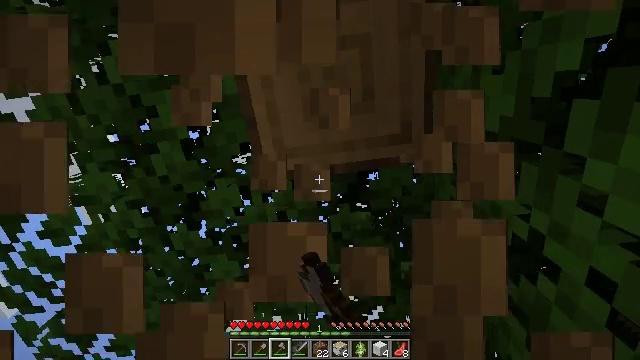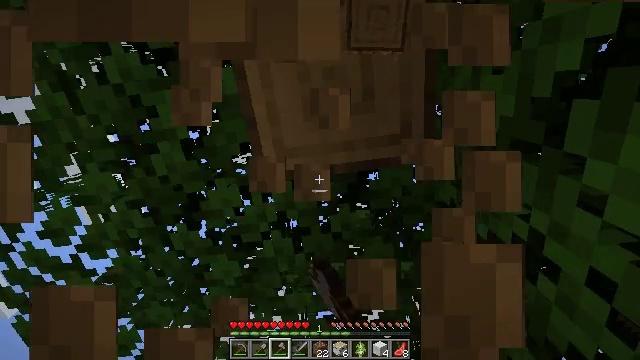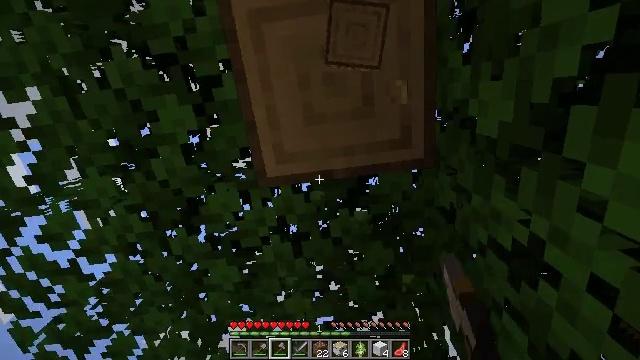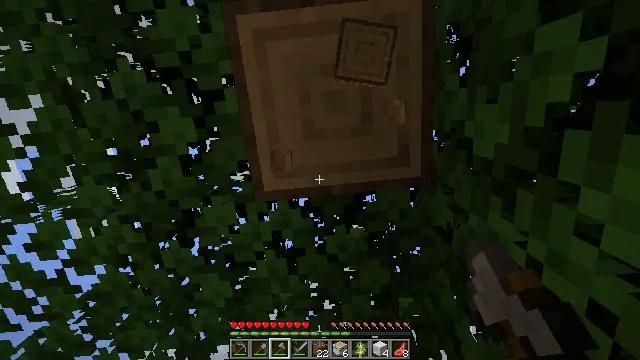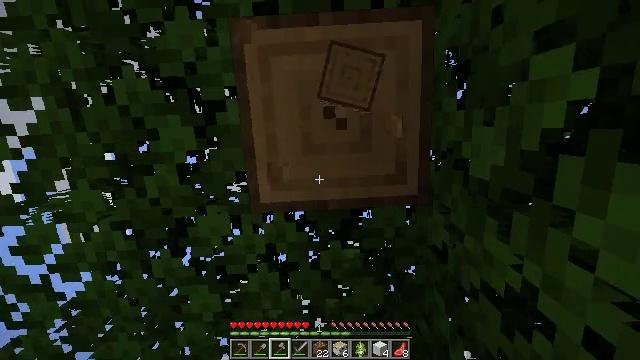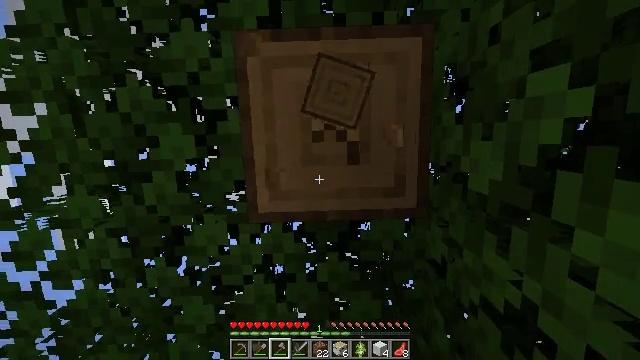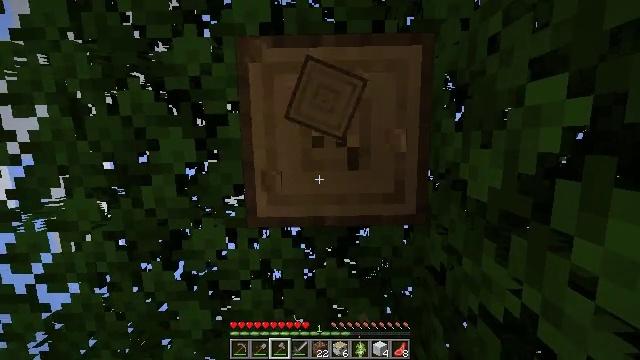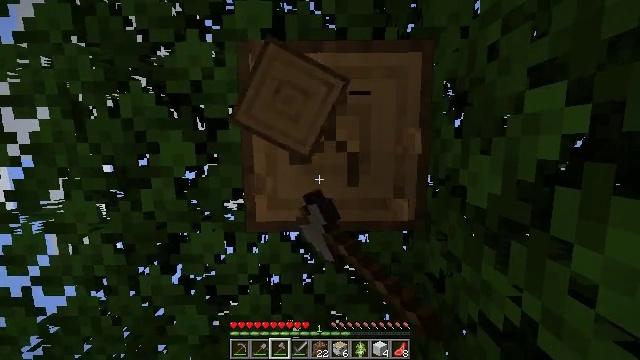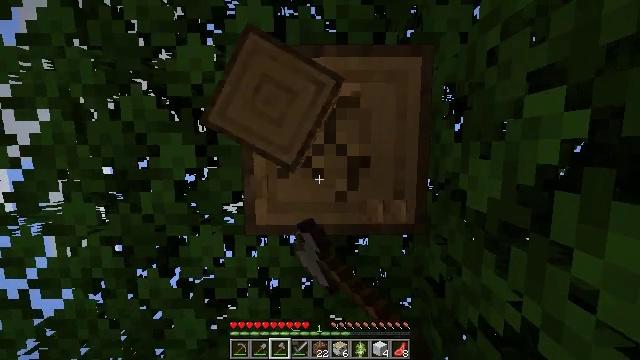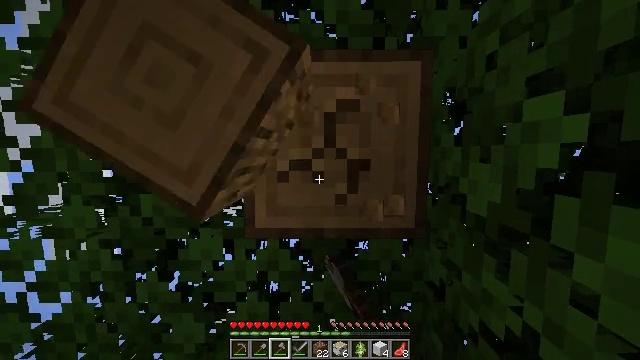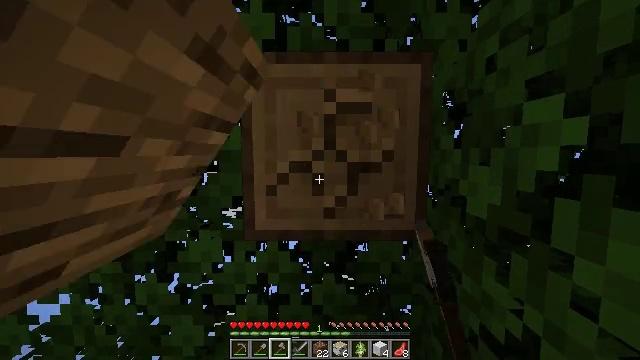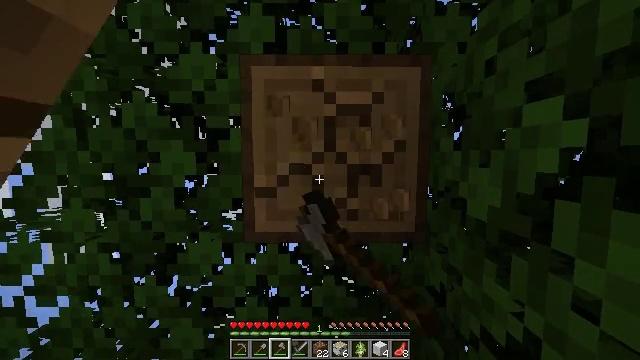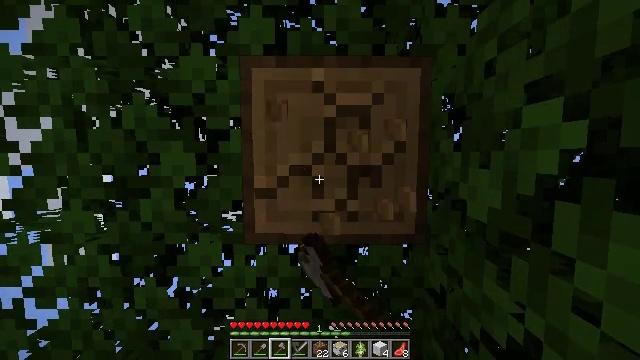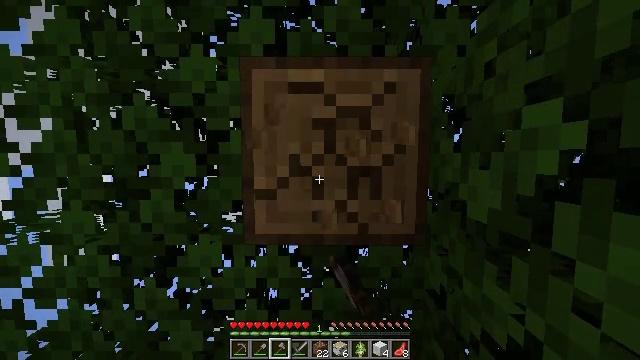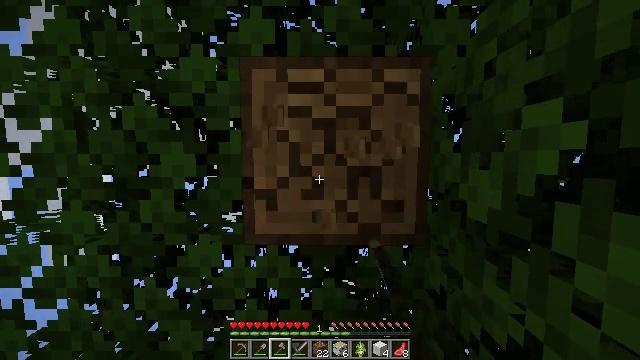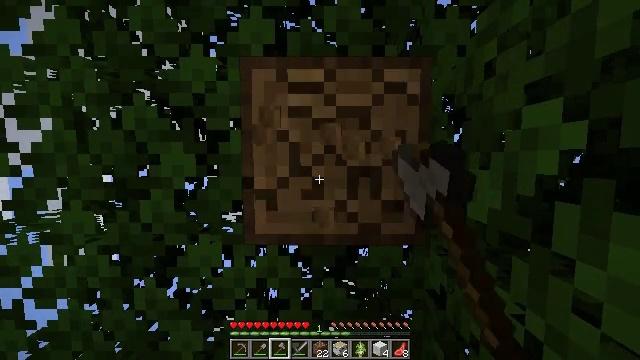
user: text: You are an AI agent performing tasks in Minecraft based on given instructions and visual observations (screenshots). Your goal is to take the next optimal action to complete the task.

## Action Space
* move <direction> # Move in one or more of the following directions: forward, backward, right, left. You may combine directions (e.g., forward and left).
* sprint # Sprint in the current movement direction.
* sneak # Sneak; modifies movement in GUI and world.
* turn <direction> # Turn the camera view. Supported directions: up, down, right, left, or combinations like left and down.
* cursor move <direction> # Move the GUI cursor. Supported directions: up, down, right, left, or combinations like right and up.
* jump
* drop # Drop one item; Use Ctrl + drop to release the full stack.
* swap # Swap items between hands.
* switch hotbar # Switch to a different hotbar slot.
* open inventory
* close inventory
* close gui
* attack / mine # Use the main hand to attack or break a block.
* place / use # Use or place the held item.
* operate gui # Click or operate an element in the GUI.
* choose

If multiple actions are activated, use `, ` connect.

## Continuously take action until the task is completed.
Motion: motion action
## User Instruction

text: Mine the oak log.
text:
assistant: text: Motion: attack / mine
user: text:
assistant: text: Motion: turn up, attack / mine
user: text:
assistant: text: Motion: turn right and up, attack / mine
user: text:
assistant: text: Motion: turn right and up, attack / mine
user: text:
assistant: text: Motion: turn right and up, attack / mine
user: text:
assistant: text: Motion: turn up, attack / mine
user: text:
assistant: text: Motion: turn up, attack / mine
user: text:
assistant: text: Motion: attack / mine
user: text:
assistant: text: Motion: attack / mine
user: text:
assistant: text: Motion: attack / mine
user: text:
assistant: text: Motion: attack / mine
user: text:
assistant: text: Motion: attack / mine
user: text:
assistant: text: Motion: attack / mine
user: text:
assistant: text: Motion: attack / mine
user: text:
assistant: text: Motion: attack / mine
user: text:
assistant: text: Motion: attack / mine
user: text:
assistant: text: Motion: attack / mine
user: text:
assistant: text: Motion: attack / mine
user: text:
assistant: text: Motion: attack / mine
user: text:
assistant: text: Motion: attack / mine
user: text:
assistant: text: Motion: attack / mine
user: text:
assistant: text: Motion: attack / mine
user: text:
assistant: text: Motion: turn up, attack / mine
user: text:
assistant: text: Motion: turn up, attack / mine
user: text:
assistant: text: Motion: attack / mine
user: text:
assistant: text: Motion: attack / mine
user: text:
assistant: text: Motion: attack / mine
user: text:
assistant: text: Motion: attack / mine
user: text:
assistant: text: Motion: attack / mine
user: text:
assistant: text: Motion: attack / mine